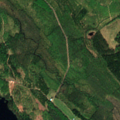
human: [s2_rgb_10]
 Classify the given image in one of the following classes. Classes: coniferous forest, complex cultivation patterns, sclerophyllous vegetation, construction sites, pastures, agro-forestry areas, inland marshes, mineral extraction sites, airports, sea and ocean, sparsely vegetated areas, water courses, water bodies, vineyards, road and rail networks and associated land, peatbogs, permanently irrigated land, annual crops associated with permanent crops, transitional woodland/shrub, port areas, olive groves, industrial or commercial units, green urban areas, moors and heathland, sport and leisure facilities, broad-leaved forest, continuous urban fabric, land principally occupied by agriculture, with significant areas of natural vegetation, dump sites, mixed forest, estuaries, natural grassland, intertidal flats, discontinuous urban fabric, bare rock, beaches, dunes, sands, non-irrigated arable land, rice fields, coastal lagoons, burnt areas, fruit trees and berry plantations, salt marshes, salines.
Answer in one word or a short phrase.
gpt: broad-leaved forest, mixed forest, water bodies